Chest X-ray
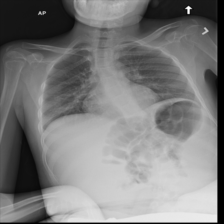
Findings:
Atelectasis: negative
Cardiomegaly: negative
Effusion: negative
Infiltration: negative
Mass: negative
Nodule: negative
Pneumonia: negative
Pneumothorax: negative
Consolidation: negative
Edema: negative
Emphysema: negative
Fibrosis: negative
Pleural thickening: negative
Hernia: negative